Current action and preconditions to check: trajectory_clear

Your task: For each precondition in the list above, predict whether it will hold at this action.

Consider the current scene as observed from the mobile robot's camera, and analyze the predicted future states of all dynamic agents (e.g., people, animals, vehicles, or any moving entities) within the NEXT SECOND.

IMPORTANT: Only answer "very likely" if you are absolutely certain—based on strong, clear evidence—that a dynamic agent will violate the precondition in the predicted future state. Do NOT answer "very likely" for unlikely, ambiguous, or low-probability risks.

Ask yourself for each precondition: Is there a high probability, with clear and convincing evidence, that the predicted future states of any dynamic agent will interfere with the predicted future state of the currently executing action within the NEXT SECOND, causing that precondition to fail?

Assess the risk level based on these predictions. Use "likely" or "very likely" if motions create a clear risk of interference.

Use "neutral" or "improbable" if agents are nearby but their predicted paths are clearly diverging or non-conflicting.

Failure Risk Categories: "very improbable", "improbable", "neutral", "likely", "very likely"

Answer Format: Output ONLY the probability_of_failure value from these categories: "very improbable", "improbable", "neutral", "likely", "very likely"

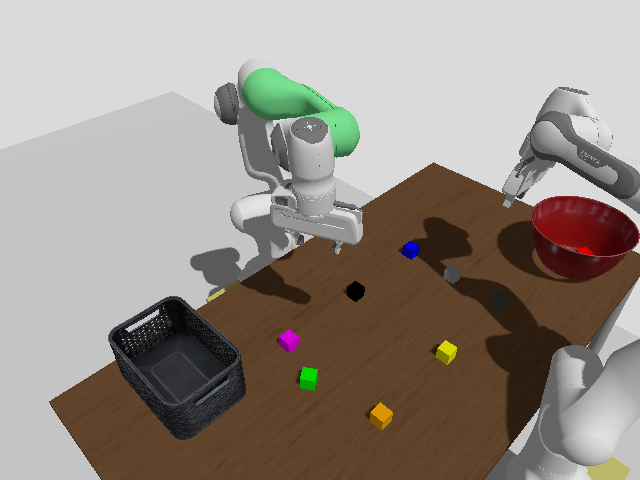

Answer: very improbable